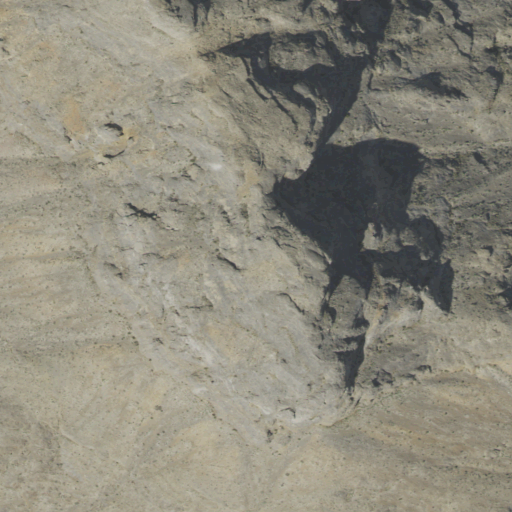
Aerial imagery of mountain in Utah named Spring Mountain containing only shrub